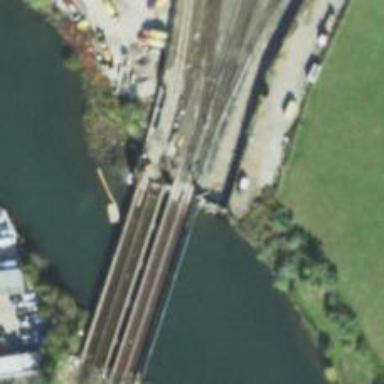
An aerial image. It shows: Bridge with electrified rails.